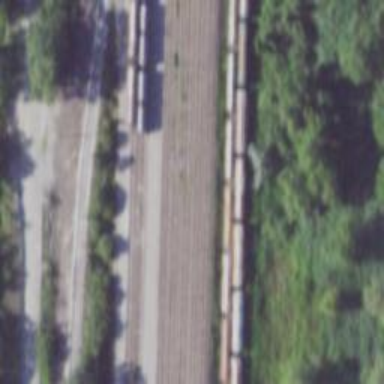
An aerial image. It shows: Rail spur service.